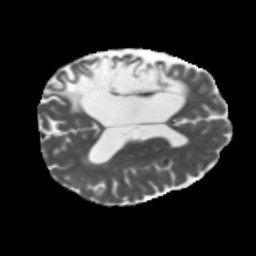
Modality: MD
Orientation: axial
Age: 46
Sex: male
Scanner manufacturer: siemens
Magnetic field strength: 3 T
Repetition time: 5.47 s
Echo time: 0.0854 s